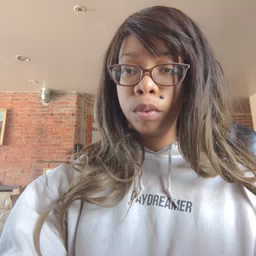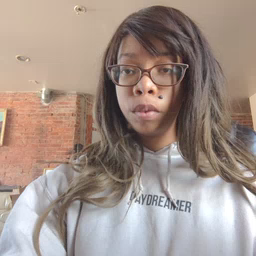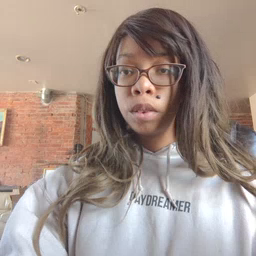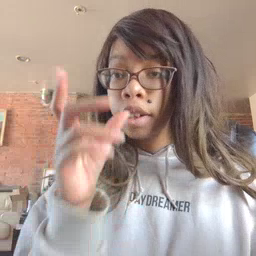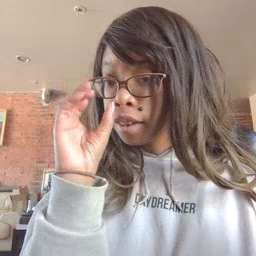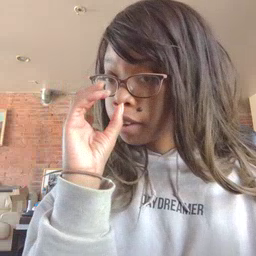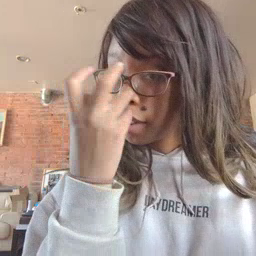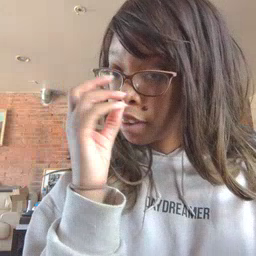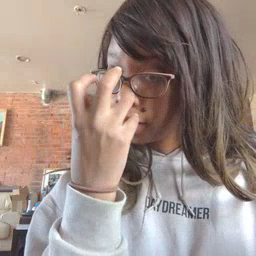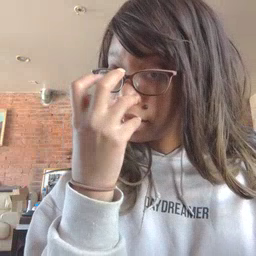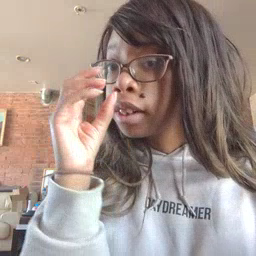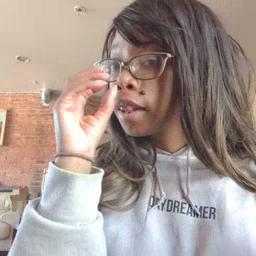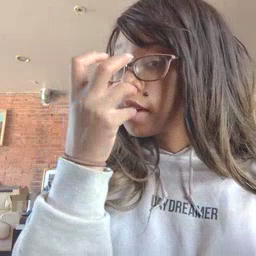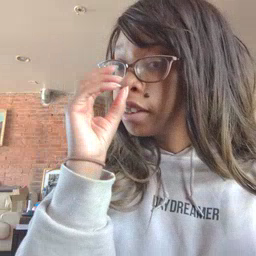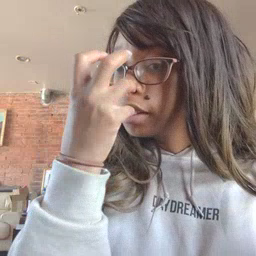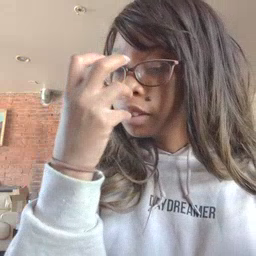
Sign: clown